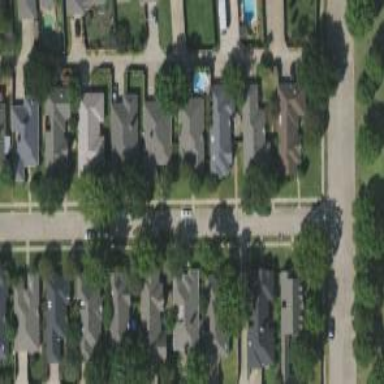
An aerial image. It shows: Residential road.